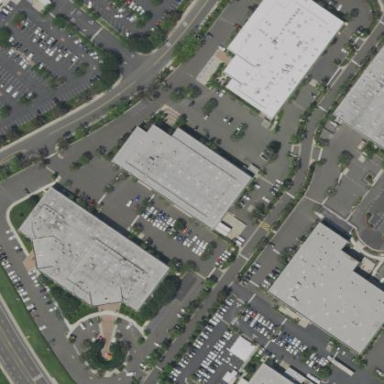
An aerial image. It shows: Commercial building.